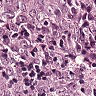
Metastatic tissue present: yes